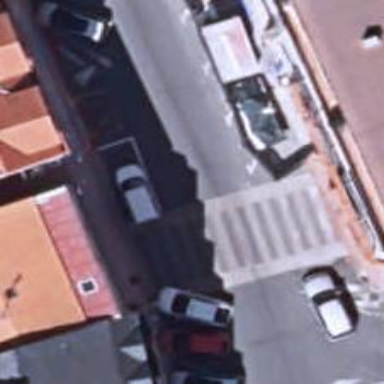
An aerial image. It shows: Marked crossing with traffic calming table.